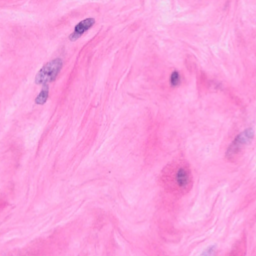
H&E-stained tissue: Breast